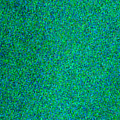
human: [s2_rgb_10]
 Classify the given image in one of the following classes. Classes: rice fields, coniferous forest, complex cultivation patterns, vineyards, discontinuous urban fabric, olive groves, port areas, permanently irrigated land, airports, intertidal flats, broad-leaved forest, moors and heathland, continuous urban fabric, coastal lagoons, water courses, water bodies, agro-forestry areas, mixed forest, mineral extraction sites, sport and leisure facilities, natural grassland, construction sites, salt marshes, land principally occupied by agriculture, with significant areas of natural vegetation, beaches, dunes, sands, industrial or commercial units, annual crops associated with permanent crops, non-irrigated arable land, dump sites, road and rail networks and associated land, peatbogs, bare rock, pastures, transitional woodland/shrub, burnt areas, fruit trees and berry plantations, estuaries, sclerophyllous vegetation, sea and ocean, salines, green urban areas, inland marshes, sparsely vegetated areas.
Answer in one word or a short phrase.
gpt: sea and ocean